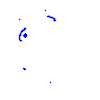
Particle: proton